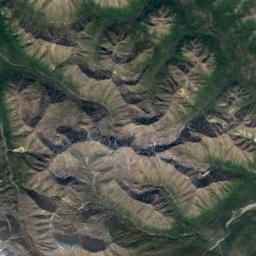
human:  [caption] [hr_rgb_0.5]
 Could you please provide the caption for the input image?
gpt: The mountain is uneven and rough .

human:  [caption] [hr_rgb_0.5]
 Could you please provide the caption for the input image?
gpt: The folded mountain consists of some ridges and valleys and is covered with some vegetation .

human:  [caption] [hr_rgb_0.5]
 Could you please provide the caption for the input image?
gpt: Eighty percent of the area on this mountain is bare rock .

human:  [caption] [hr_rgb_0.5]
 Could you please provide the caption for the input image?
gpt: The mountain is full of bare land with some green plants .

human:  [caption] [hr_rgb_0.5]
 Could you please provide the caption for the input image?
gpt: There are some ridges and green land on the mountain .